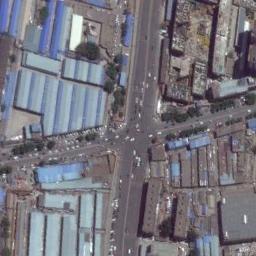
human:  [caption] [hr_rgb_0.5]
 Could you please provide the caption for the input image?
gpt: An intersection with dense traffic located in a dense industrial area .

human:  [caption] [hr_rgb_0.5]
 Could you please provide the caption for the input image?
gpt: There are many different shapes of buildings beside the intersection .

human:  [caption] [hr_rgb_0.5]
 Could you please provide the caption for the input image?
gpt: There are many moving and waiting vehicles on the slanted intersection of the intersection, There are many buildings and some trees around the intersection, And many cars are parked in the open space beside the intersection .

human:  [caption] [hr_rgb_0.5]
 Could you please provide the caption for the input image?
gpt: There are white cars at the intersection .

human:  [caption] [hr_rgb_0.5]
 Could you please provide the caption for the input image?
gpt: There are many blue buildings beside the intersection .